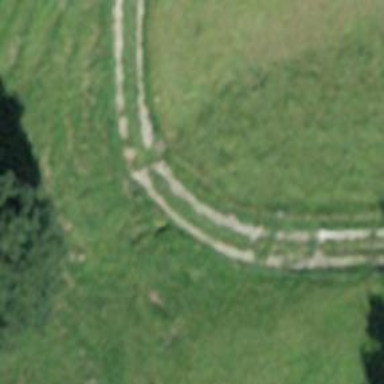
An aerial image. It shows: Track with grade5 tracktype.